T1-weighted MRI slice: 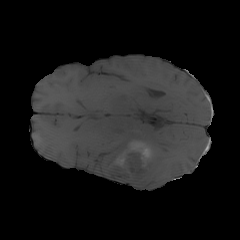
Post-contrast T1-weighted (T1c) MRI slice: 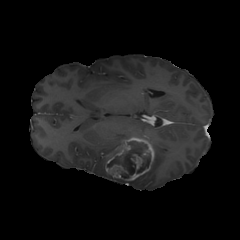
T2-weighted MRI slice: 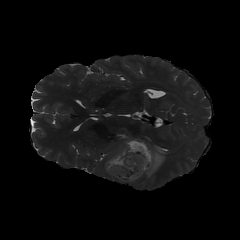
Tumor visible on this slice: yes